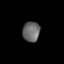
Tissue: prostate
Cell type: T cells
Senescence score: 0.3214
Nuclear area (px): 339
Mean DAPI intensity: 104.428